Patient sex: F
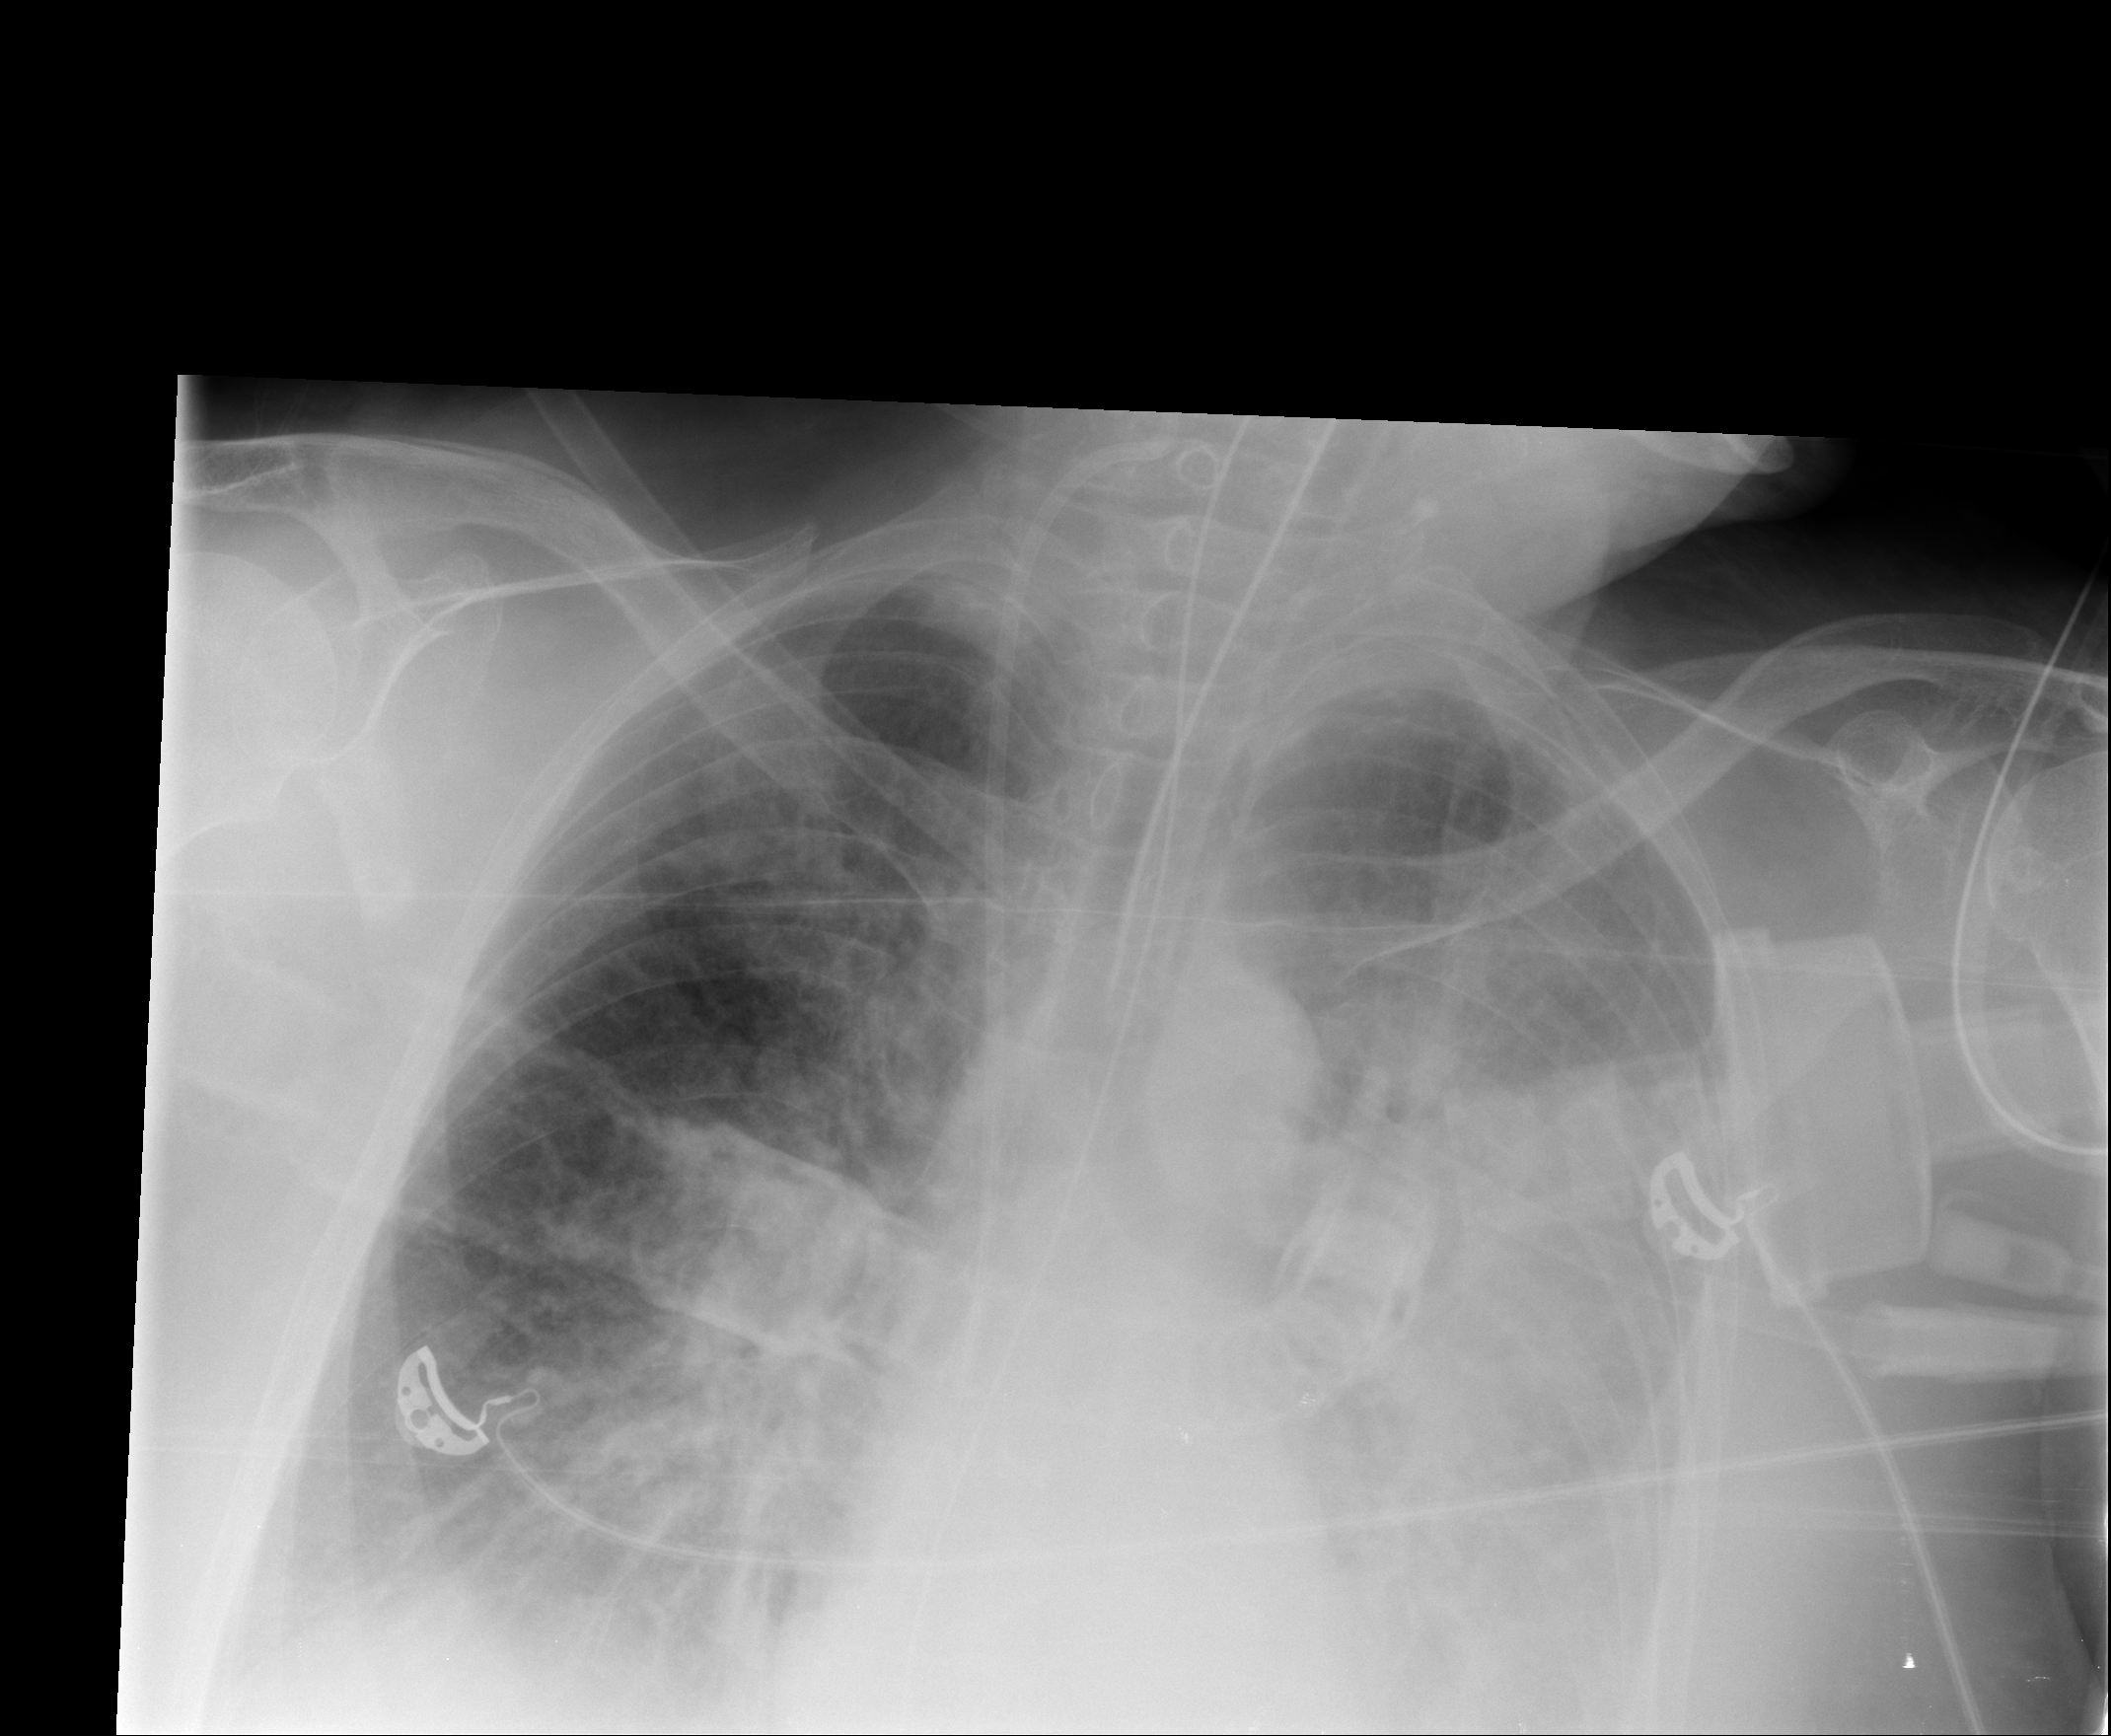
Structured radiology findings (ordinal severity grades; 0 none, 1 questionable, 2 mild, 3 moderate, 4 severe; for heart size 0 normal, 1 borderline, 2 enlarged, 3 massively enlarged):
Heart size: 0
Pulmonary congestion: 3
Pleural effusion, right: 2
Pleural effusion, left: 2
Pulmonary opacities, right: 2
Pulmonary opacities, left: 3
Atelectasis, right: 2
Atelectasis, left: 3